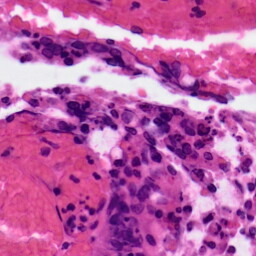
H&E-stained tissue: Colon